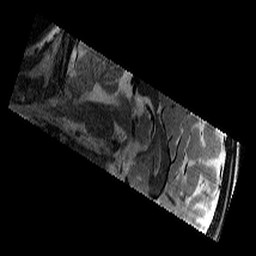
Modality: T2w
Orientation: sagittal
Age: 9
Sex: male
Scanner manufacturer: siemens
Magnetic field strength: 3 T
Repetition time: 9.23 s
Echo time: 0.067 s